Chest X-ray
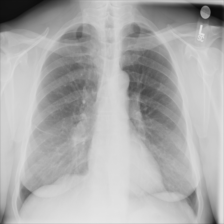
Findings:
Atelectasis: negative
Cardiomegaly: negative
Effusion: negative
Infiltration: negative
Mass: negative
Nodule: negative
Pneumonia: negative
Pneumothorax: negative
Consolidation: negative
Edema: negative
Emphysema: negative
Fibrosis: negative
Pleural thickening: negative
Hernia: negative